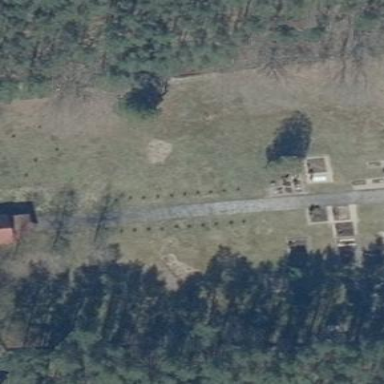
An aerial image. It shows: Cemetery.